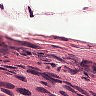
Metastatic tissue present: yes